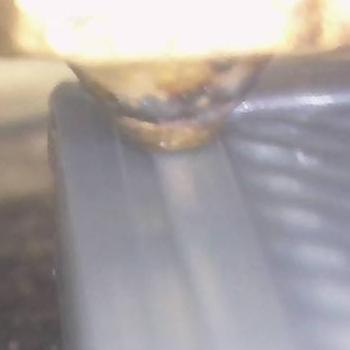
Flow rate: 94%